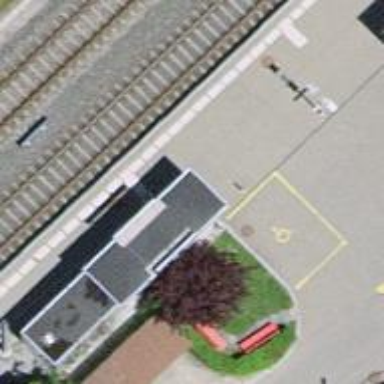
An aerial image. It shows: Railway station that also serves as public transport station.